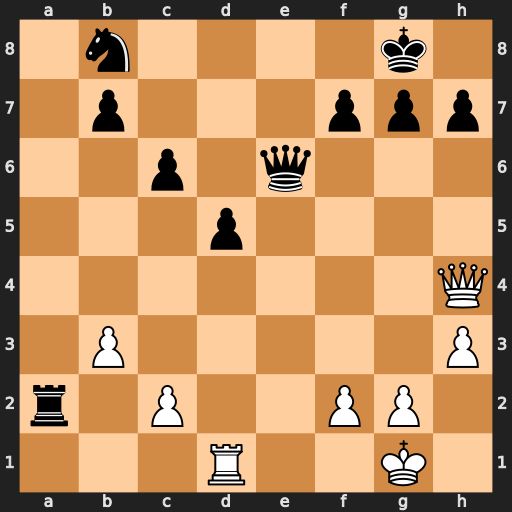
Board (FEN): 1n4k1/1p3ppp/2p1q3/3p4/7Q/1P5P/r1P2PP1/3R2K1
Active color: w
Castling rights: -
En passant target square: -
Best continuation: Qd8+ Qe8 Qxe8#